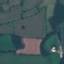
Label: Pasture